Question:
Hi can you please tell me how to get all id's in array of siblings. I got the length of sibling. Now How to get id's of that in an array .
.
In a pic if user have 3 children. If it is click "First level" it show "3",If user click 'menu_tc_1' it show '0'.. or same in 'menu_tc_2', 'menu_tc_3'.
how to get ids of sibling in an array. I try this but not get id's
'''
$(document).on('click'," ul li > a",function(e){
//alert($(this).siblings().length);
//first method..
console.log($(this).siblings().length);
/*var id=$(this).parent().attr("id") || $(this).parents("ul").attr("id");
console.log(id);*/
var selEl = [];
$(this).siblings().each(function (idx, el) {
selEl.push('#' + el.id);
});
console.log(selEl)
// alert(id);
// getViewFromPanel();
})
'''
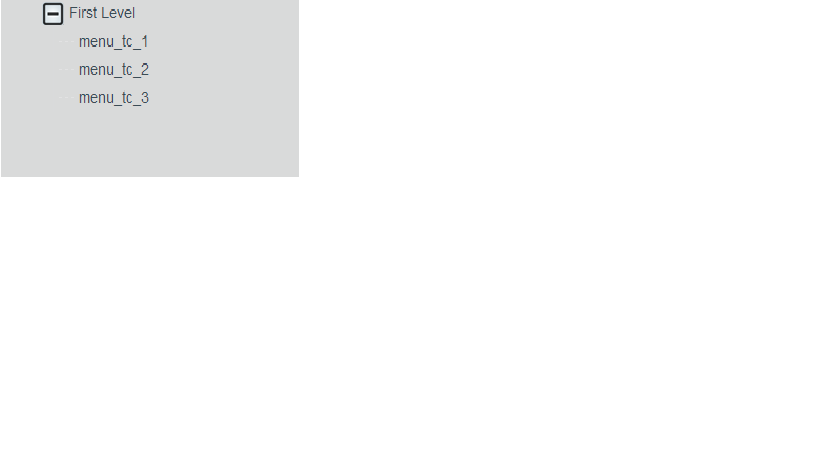
Answer: Try this,
'''
var arr=$(this).siblings().map(function () {
return '#' + this.id;
}).get();
console.log(arr);
'''
<URL>
according to your scenario there are no 'siblings of a' try this,
'''
var selEl = [];
$(this).closest('ul').find('li').each(function (idx, el) {
// -----^ using closest and find, as there are no siblings of a
selEl.push('#' + el.id);
});
console.log(selEl);
'''
<URL>
Also if you want to use 'siblings' then use click event on li not on anchor tag like,
'''
$(document).on('click', " ul li", function (e) {
// use click event on li not on anchor tag
//alert($(this).siblings().length);
......
var selEl = [];
$(this).siblings().each(function (idx, el) {
selEl.push('#' + el.id);
});
console.log(selEl);
.....
});
'''
<URL>